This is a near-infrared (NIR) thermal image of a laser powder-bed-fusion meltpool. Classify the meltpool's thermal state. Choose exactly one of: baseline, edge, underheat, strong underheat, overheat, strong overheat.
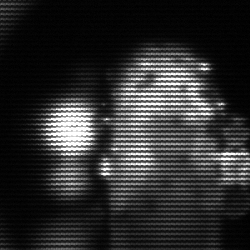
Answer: strong underheat